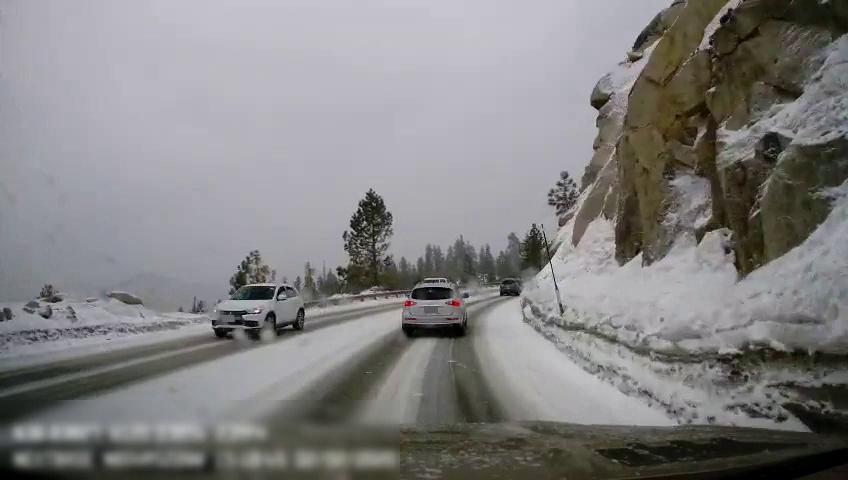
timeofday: Day
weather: Snowy
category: Drivable Space
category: Vehicles | SUV
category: Vehicles | SUV
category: Vehicles | Car
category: Vehicles | Car